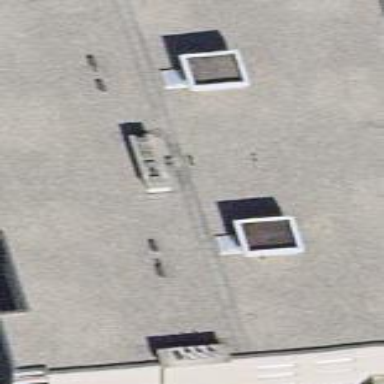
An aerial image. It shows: Building with flat roof.